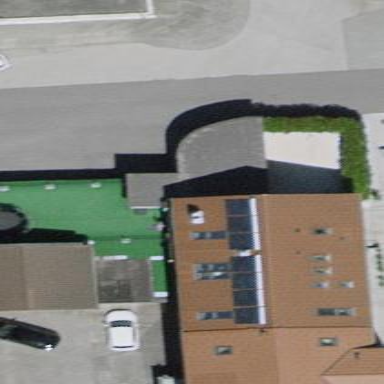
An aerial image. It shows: Detached building.